Interaction volume radius: 10 \u00c5
Interaction volume height: 15 \u00c5
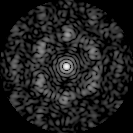
Disorder parameter: 0.7256